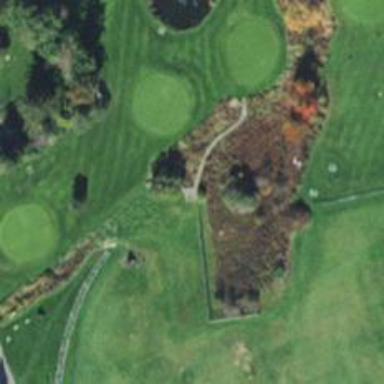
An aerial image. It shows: Golf tee.